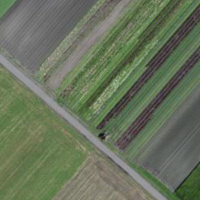
EUNIS habitat code: 52
Species observed at this site:
Polygonum aviculare